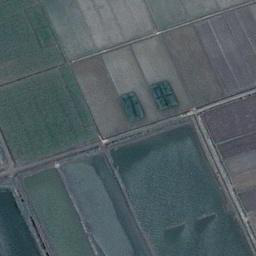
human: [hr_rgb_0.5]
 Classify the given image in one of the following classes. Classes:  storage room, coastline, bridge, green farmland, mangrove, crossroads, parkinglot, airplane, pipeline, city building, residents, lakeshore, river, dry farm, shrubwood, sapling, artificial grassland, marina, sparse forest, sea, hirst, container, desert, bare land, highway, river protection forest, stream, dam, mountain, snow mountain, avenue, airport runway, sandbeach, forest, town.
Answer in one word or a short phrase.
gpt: green farmland